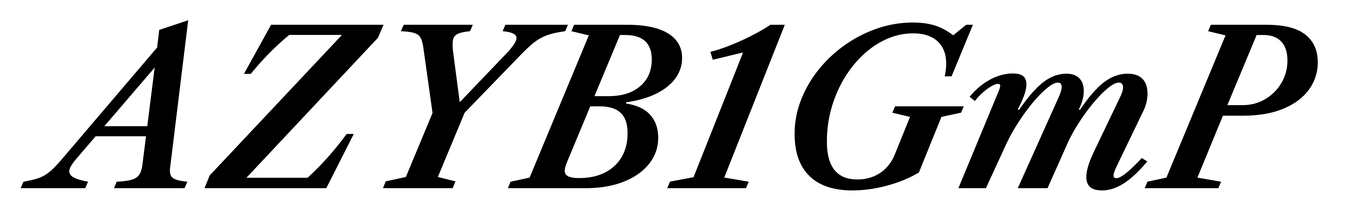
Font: LibreCaslonText-Italic_SemiBold_Italic